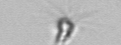
Label: Calciopappus